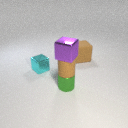
small purple metal cube above small green metal cylinder